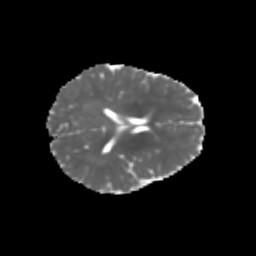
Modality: MD
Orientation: axial
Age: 6
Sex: male
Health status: healthy